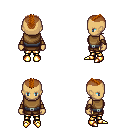
a pixel art fantasy rpg character, female body template, human, tanned skin, leather chest armor, gold greaves, brunette short mohawk hairstyle, cloth bracers, gold boots, four views (front, back, left, right), 2x2 character sprite sheet, small pixel art, hard edges, no anti-aliasing